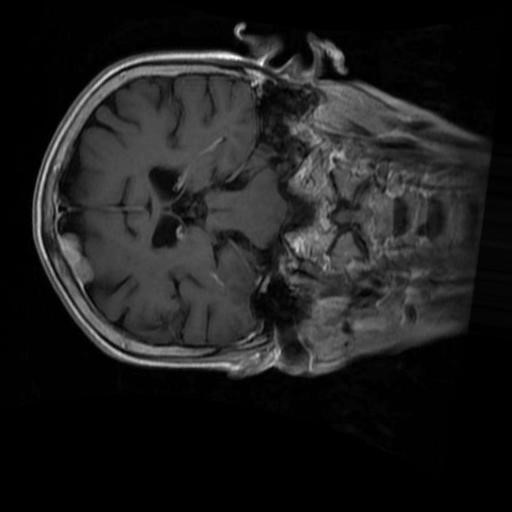
Label: brain_menin